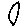
Label: moon